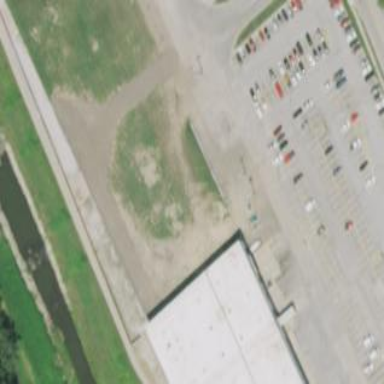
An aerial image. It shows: Warehouse.